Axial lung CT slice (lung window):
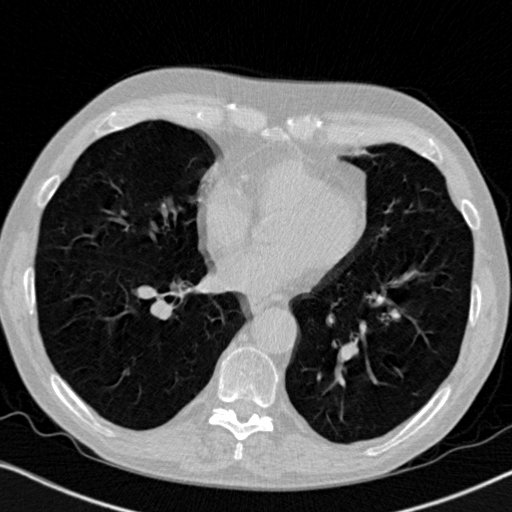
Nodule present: no